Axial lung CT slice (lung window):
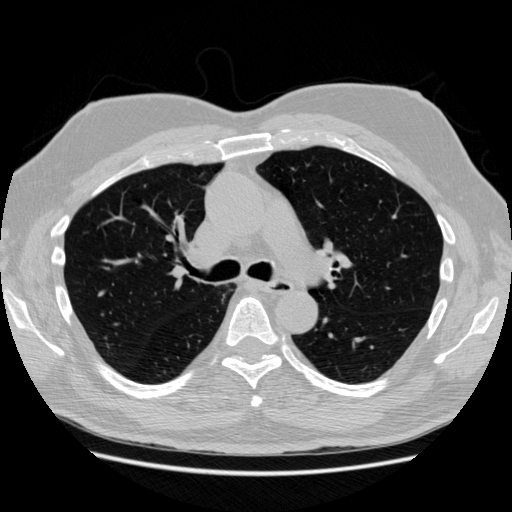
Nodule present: no